Pattern: OldSchool
Description: Randomly change an image into old school style.
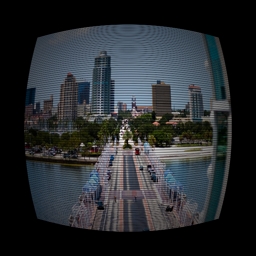
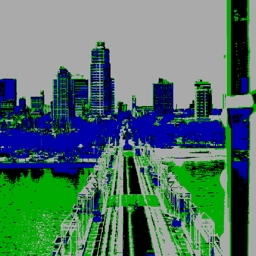
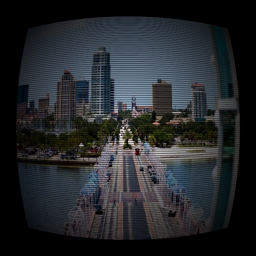
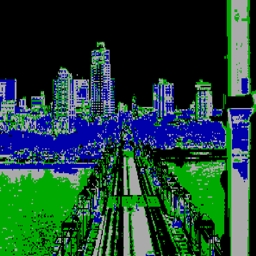